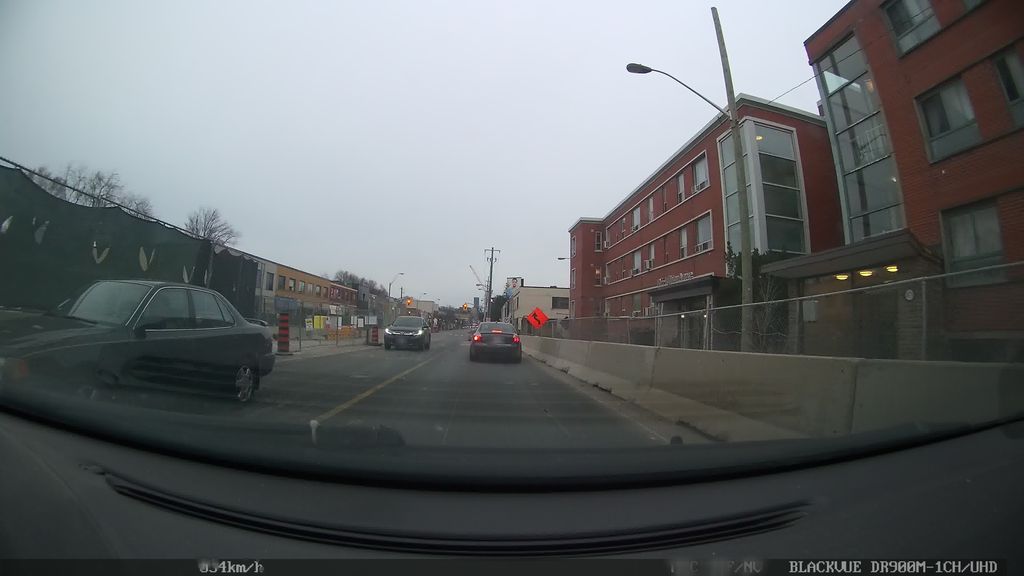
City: toronto